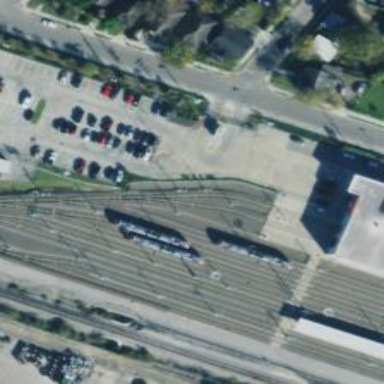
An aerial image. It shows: Light rail yard with electrified contact lines.